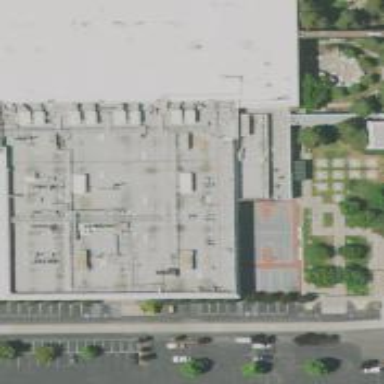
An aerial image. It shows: Office building.